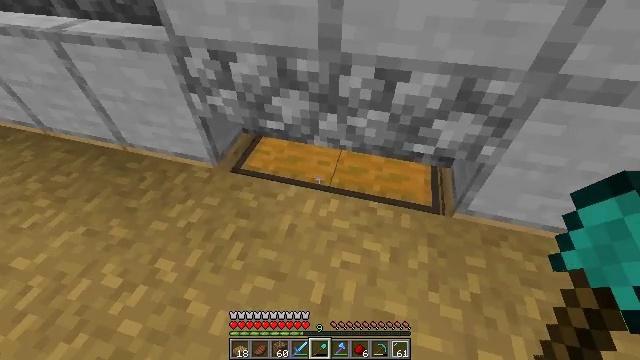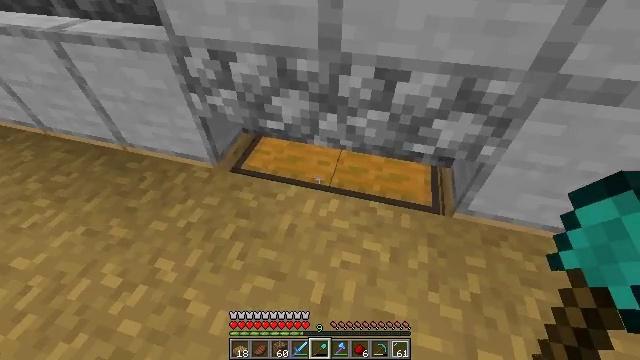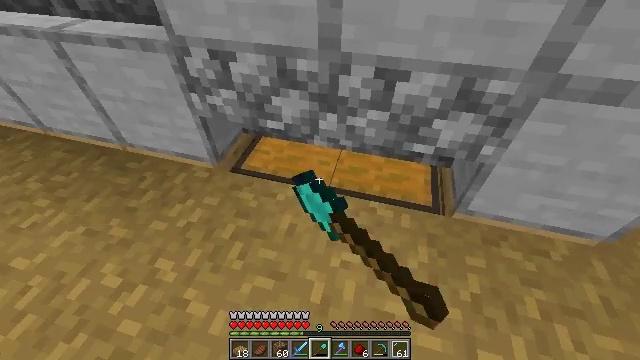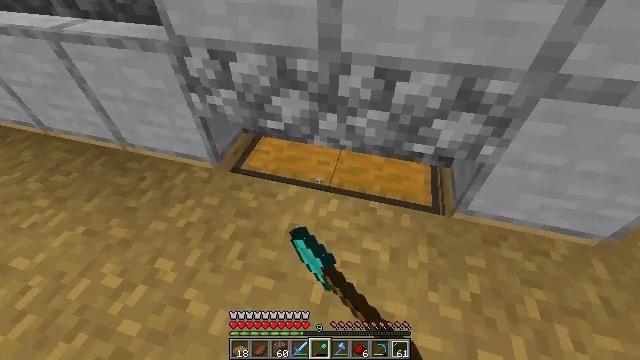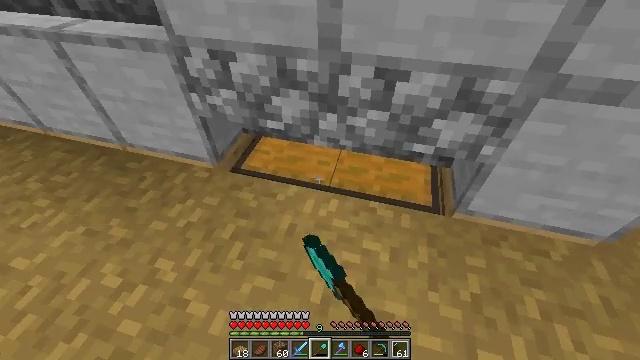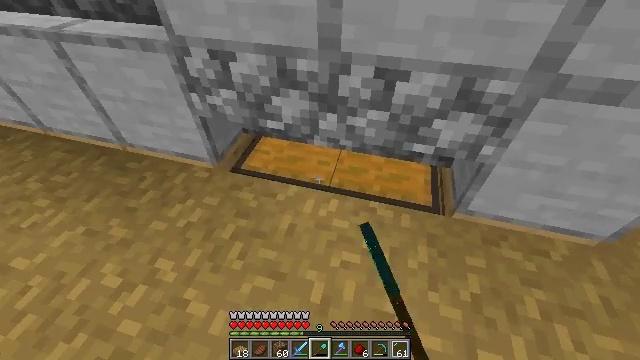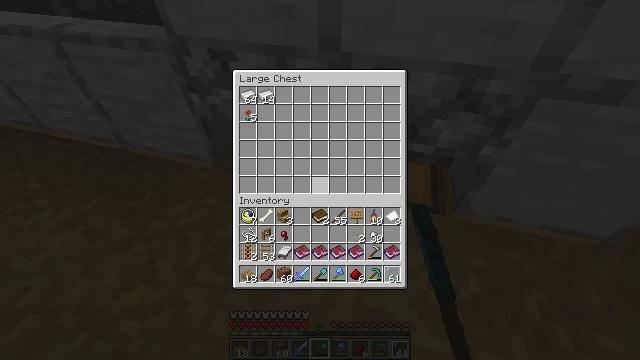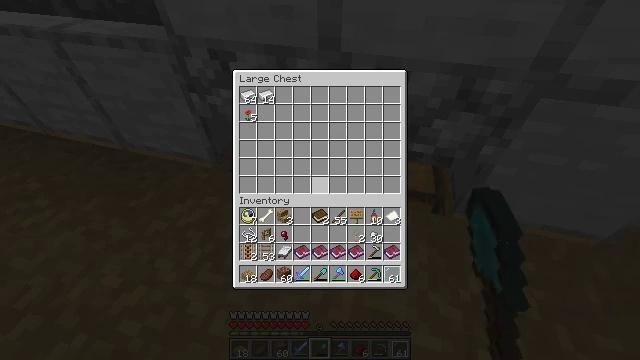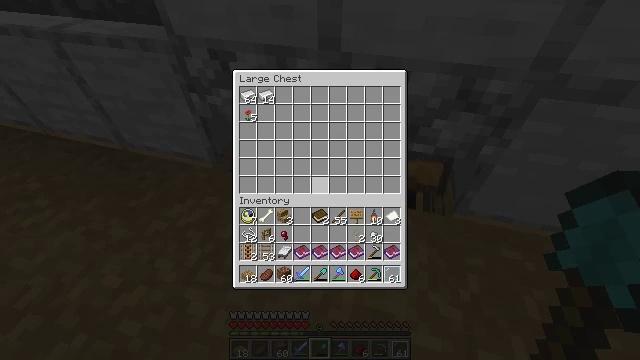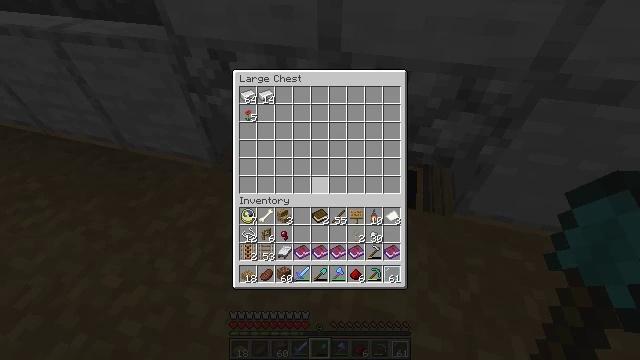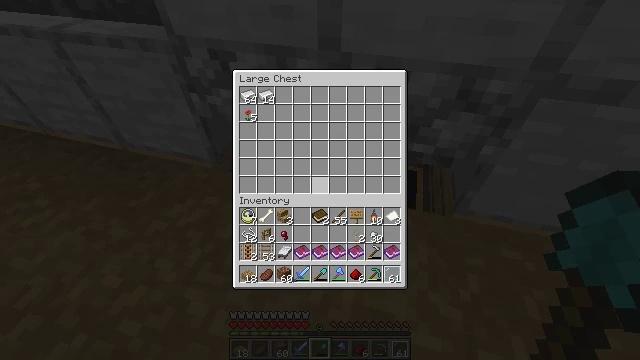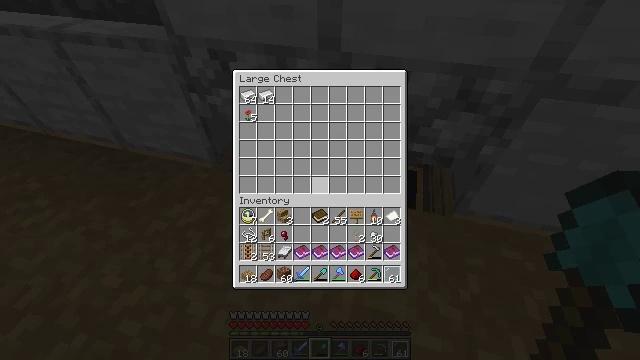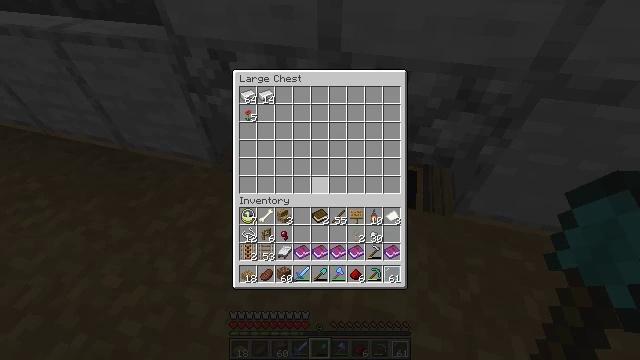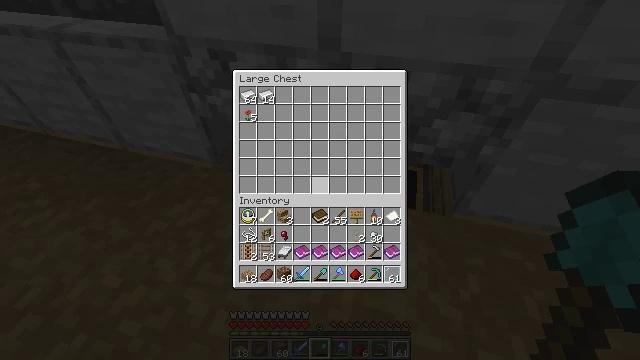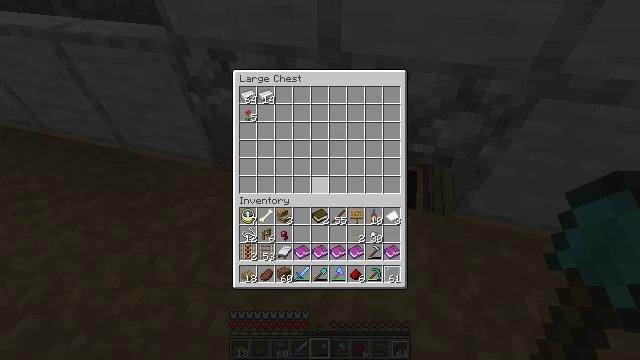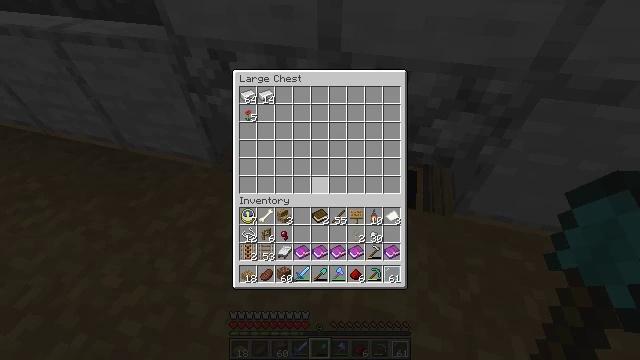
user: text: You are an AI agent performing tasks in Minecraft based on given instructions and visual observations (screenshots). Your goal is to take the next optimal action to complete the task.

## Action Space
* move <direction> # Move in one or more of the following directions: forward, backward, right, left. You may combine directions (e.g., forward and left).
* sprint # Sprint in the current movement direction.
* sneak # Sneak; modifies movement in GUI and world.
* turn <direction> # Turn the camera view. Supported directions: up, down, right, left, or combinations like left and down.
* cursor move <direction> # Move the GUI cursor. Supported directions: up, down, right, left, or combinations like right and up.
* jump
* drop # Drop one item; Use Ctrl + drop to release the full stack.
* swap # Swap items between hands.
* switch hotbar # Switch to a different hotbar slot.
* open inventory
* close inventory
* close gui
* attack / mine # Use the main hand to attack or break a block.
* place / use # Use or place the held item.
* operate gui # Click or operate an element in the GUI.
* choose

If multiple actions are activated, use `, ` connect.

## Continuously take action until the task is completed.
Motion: motion action
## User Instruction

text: Collect carrots by breaking the crop.
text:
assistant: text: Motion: use / place
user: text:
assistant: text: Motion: use / place
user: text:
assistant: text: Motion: use / place
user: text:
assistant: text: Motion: use / place
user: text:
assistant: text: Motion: no_op
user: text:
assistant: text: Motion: open gui
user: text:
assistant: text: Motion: no_op
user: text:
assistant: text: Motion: no_op
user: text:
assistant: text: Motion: no_op
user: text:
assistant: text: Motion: no_op
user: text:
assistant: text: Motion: no_op
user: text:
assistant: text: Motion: no_op
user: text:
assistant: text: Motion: no_op
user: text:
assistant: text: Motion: no_op
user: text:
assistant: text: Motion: no_op
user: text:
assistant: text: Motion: no_op
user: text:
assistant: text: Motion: no_op
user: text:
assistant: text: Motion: cursor move left and up
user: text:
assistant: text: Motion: cursor move left and up
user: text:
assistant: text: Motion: no_op
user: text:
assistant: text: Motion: no_op
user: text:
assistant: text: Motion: no_op
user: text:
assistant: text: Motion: no_op
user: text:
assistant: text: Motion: no_op
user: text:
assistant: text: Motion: no_op
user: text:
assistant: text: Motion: no_op
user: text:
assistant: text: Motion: no_op
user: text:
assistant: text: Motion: no_op
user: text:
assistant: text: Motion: no_op
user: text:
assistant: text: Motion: no_op